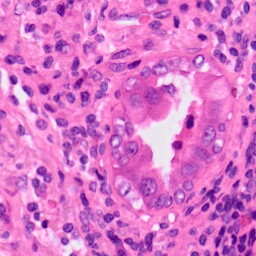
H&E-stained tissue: Lung